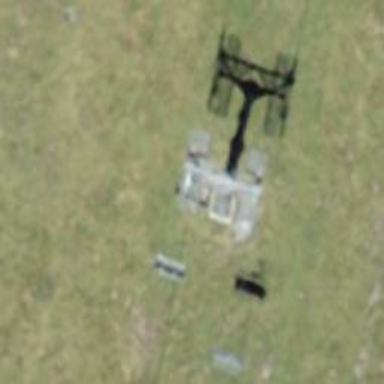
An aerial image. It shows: Pylon used for aerialway.